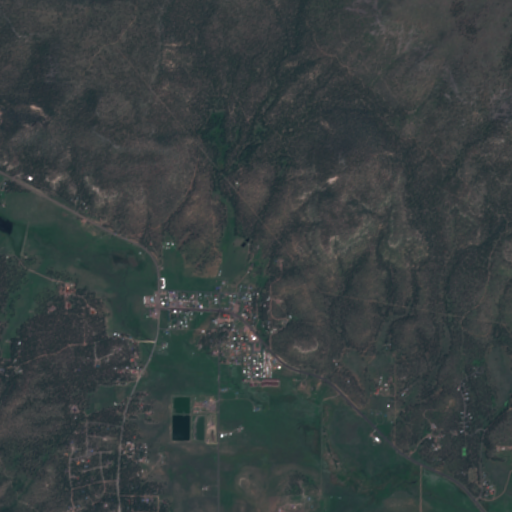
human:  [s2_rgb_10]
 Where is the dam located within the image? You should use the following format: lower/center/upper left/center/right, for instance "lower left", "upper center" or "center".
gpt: The dam is located in the center left of the image.
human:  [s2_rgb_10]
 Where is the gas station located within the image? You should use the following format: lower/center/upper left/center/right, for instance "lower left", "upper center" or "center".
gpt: The gas station is located in the center left of the image.
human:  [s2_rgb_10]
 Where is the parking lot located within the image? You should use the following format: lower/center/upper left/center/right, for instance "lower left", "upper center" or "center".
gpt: The parking lot is located in the center left of the image.
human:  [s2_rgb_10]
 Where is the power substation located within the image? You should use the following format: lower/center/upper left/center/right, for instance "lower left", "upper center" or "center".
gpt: The power substation is located in the center of the image.
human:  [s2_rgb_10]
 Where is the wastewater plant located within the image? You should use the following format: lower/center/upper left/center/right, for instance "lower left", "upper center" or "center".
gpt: The wastewater plant is located in the lower center of the image.
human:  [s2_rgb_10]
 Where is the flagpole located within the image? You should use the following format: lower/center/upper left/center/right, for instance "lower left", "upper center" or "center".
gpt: The flagpole is located in the center left of the image.
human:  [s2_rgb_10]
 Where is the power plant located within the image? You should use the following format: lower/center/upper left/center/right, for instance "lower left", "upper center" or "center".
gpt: There is no power plant in the image.